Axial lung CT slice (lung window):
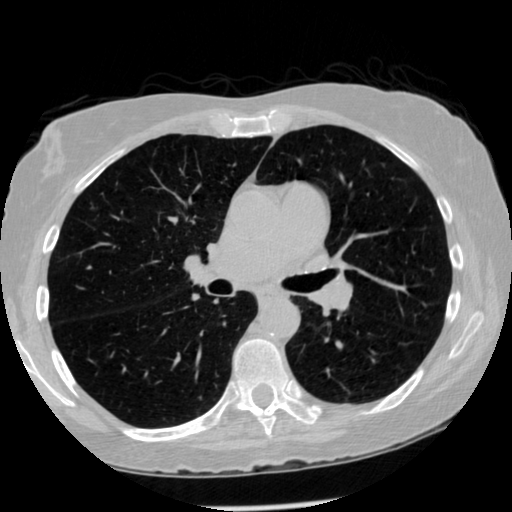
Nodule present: no